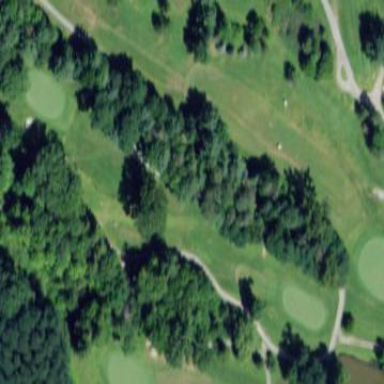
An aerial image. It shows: Golf pitch.